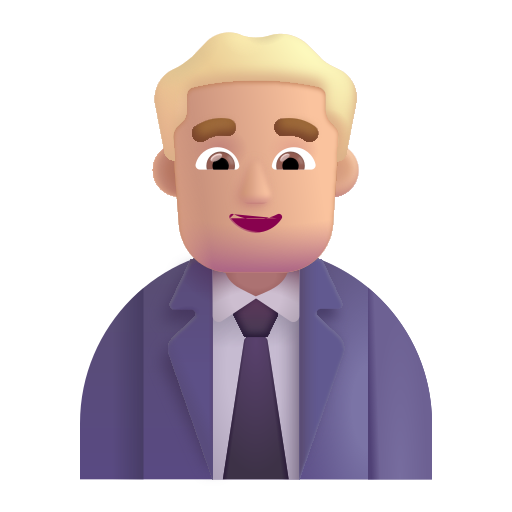
man office worker color  light